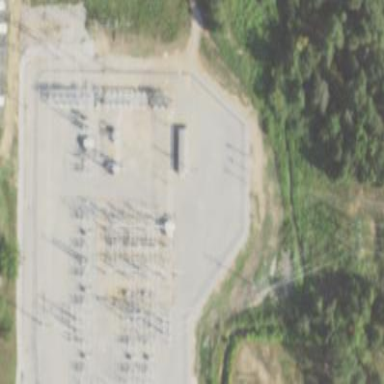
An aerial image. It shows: Power substation.